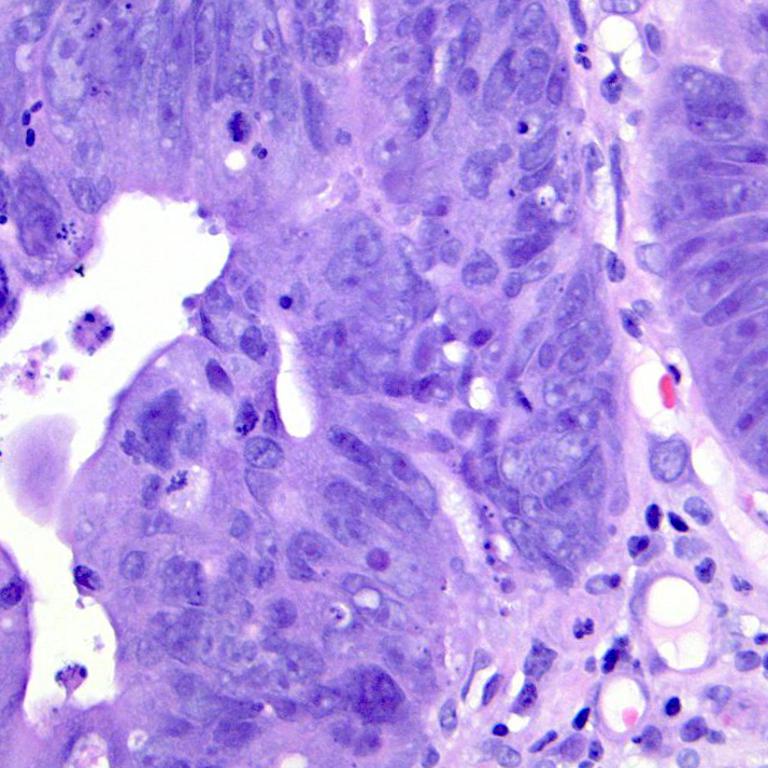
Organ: colon
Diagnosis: adenocarcinomas